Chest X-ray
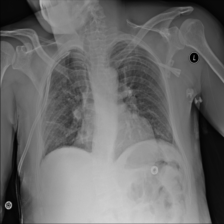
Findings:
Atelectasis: positive
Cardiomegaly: negative
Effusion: negative
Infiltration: negative
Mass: negative
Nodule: negative
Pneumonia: negative
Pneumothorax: negative
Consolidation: negative
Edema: negative
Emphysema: negative
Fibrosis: negative
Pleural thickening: negative
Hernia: negative